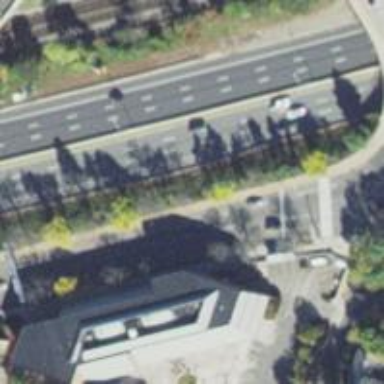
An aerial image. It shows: Primary highway with asphalt surface. The junction is circular.